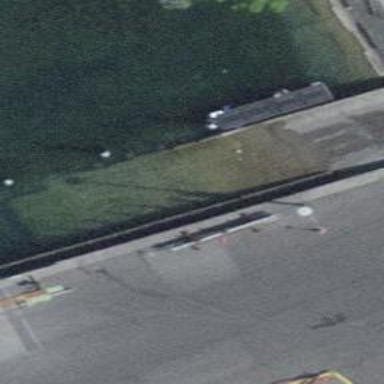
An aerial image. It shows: Slipway on leisure land.